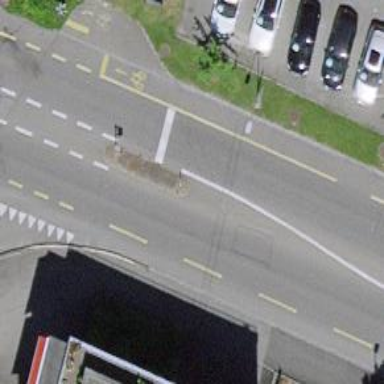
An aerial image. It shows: Road with traffic signals.